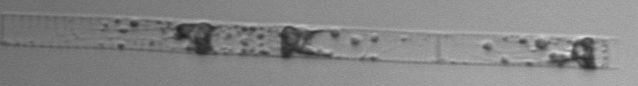
Label: Dactyliosolen_blavyanus